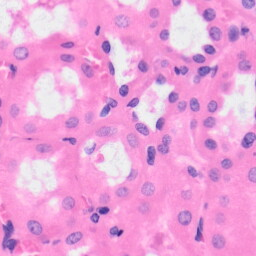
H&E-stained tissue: Kidney